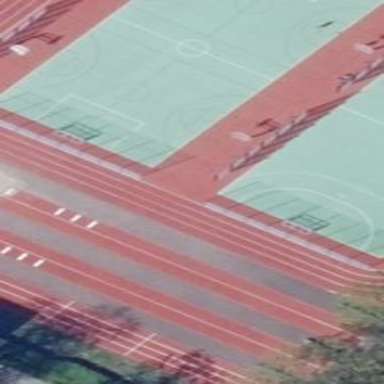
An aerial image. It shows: Tartan track dedicated to long jump training.